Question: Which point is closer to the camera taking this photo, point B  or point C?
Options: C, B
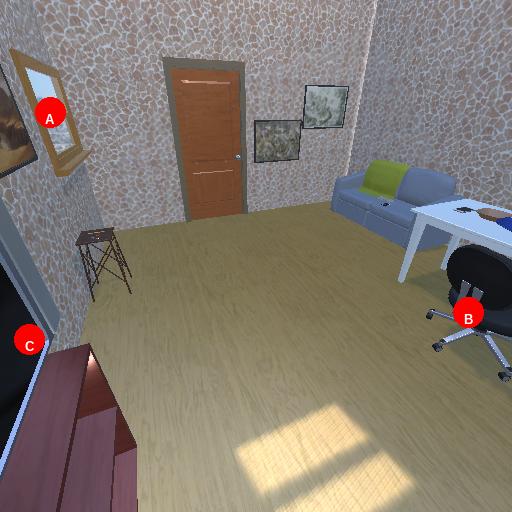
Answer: C